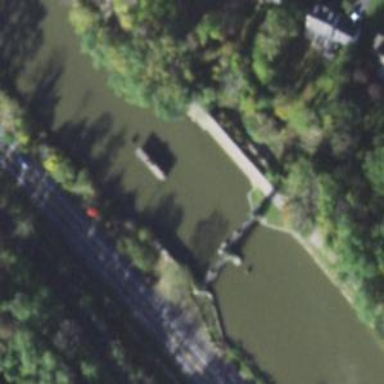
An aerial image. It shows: Weir along the waterway.